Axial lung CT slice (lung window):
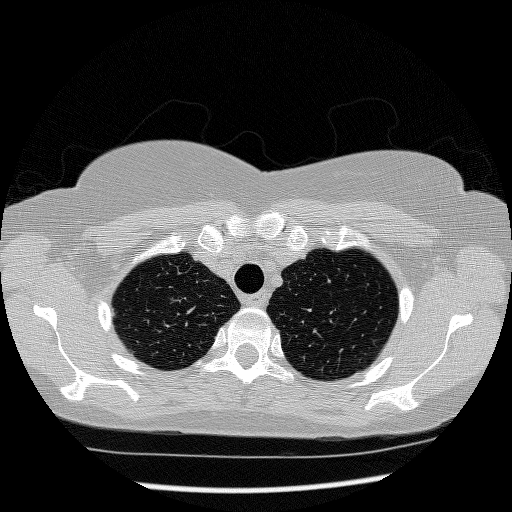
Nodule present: no